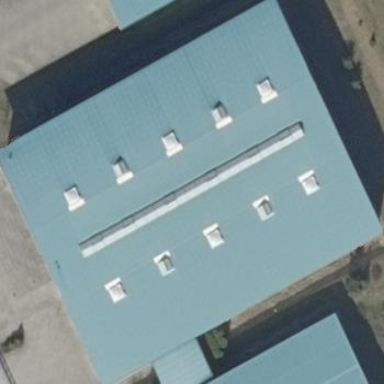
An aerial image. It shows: Building with flat roof.